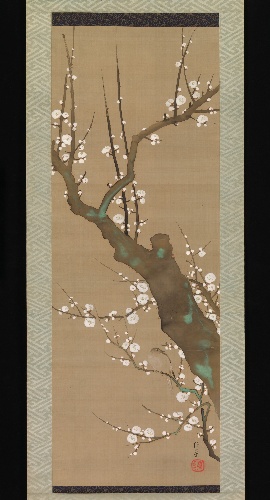
Title: 酒井抱一筆   鶯白梅図|Bush Warbler (Uguisu) in a Plum Tree
Artist: Sakai Hōitsu
Artist bio: Japanese, 1761–1828
Date: early 19th century
Object type: Hanging scroll
Classification: Paintings
Medium: Hanging scroll; ink, color and gold on silk
Culture: Japan
Period: Edo period (1615–1868)
Dimensions: Image: 38 5/8 × 14 1/8 in. (98.1 × 35.9 cm)
Overall with mounting: 71 5/8 × 18 1/4 in. (181.9 × 46.4 cm)
Overall with knobs: 71 5/8 × 20 1/2 in. (181.9 × 52.1 cm)
Department: Asian Art
Credit line: Gift of Florence and Herbert Irving, 2015
Accession year: 2015
Repository: Metropolitan Museum of Art, New York, NY
Tags: Birds|Trees